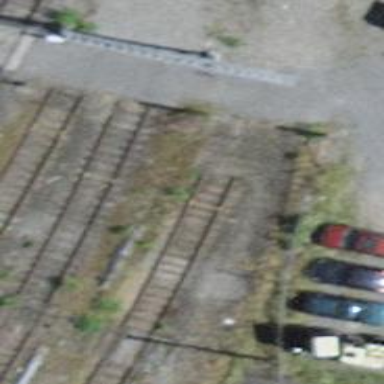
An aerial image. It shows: Railway buffer stop.